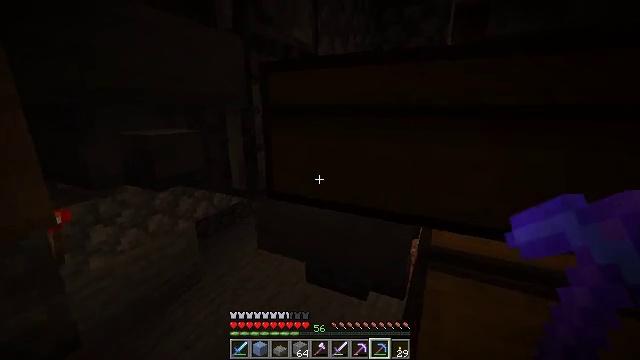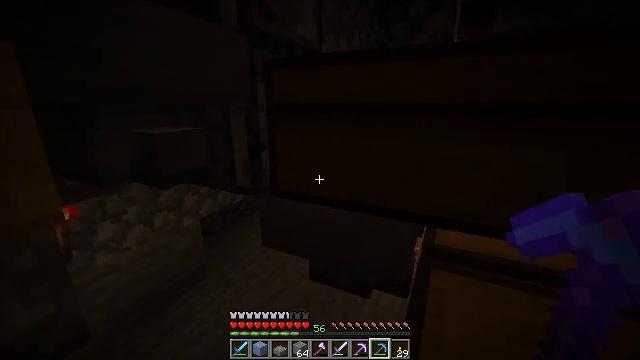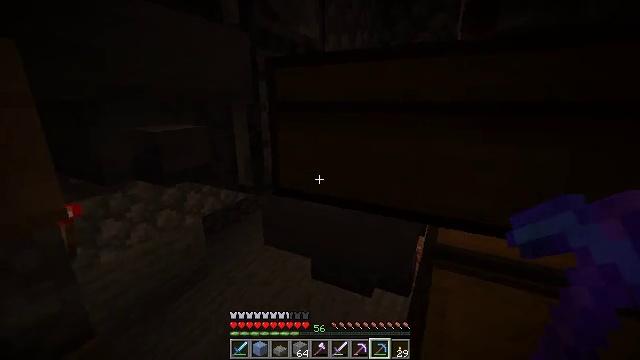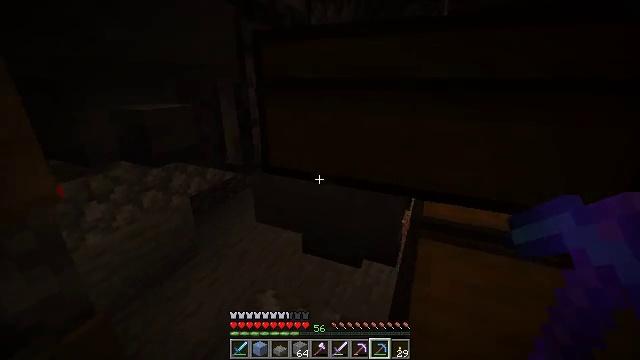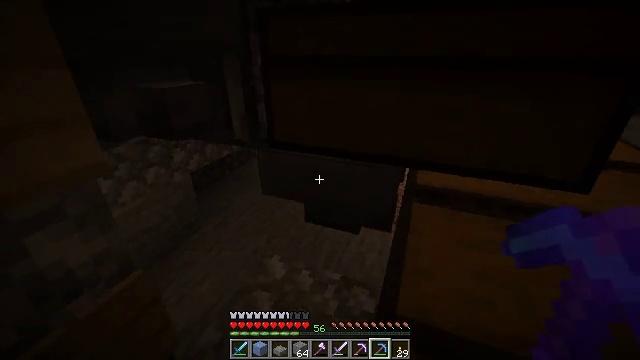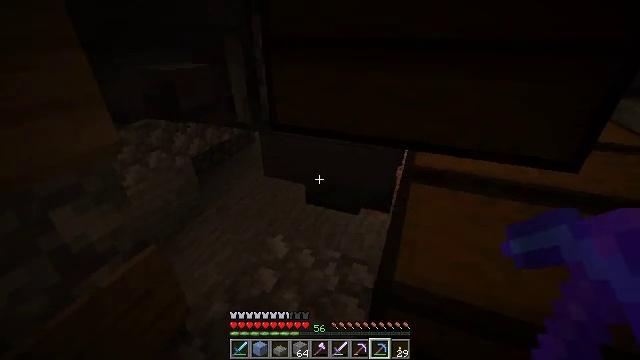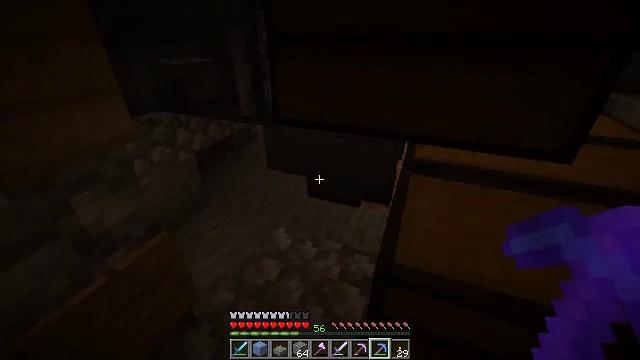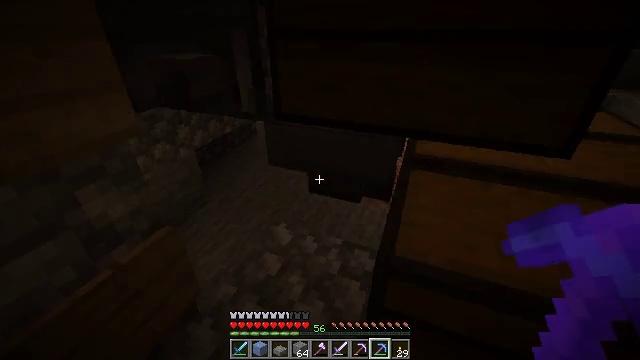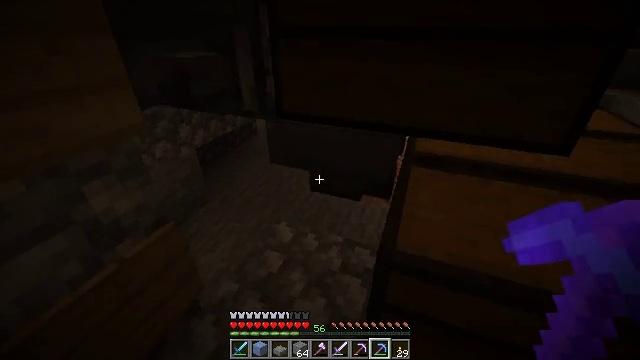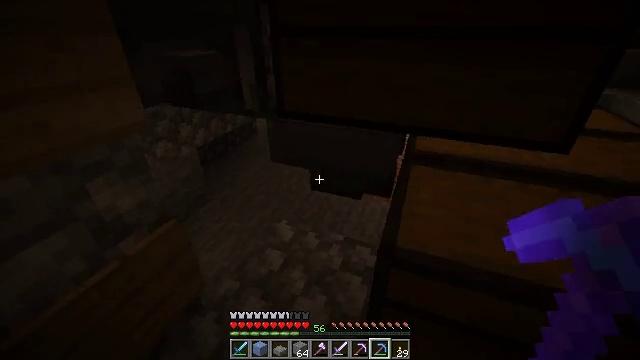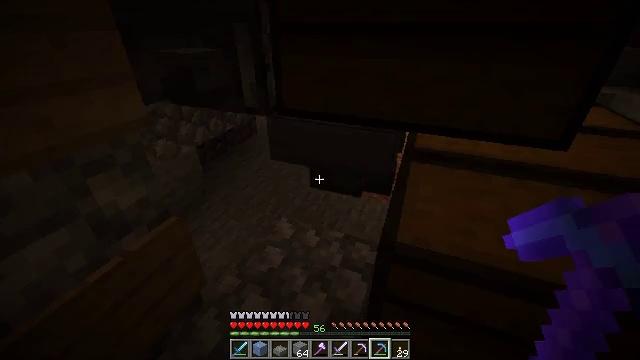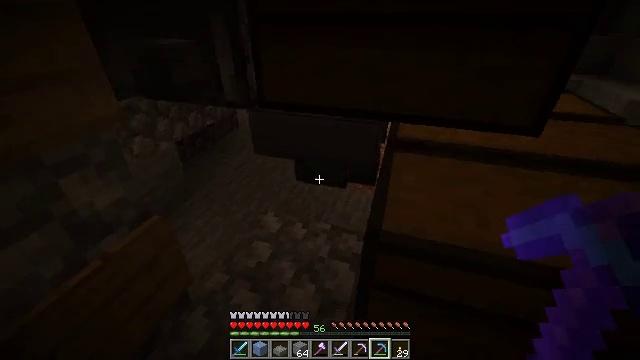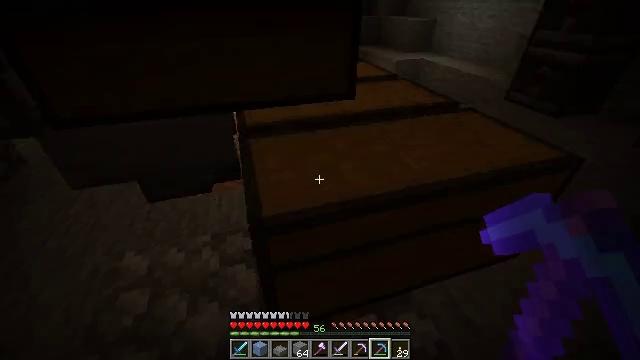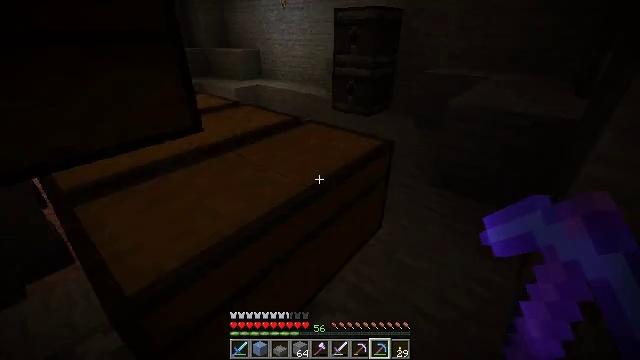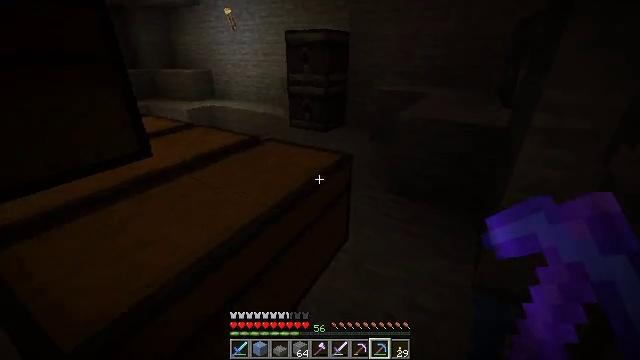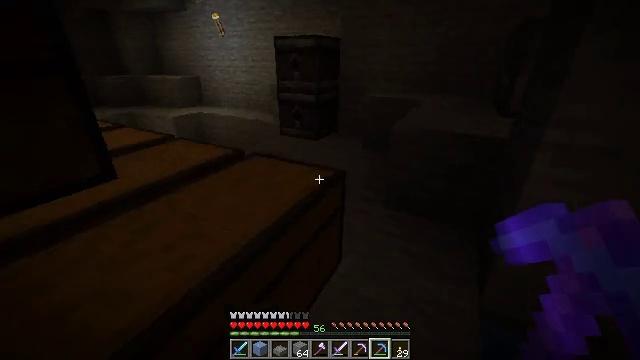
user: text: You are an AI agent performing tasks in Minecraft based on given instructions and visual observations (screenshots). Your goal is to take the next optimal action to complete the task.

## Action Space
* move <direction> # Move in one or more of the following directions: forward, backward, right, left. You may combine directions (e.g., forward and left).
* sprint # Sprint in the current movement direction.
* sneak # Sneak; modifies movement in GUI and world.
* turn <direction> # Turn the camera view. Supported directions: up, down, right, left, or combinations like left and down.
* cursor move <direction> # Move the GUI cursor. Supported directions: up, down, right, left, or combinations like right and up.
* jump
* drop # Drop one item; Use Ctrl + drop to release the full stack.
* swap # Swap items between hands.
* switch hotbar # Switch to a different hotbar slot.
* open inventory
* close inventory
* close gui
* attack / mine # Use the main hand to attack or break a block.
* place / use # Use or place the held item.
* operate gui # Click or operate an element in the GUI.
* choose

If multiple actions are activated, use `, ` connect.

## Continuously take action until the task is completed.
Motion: motion action
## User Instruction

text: Break the dropper block.
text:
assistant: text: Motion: no_op
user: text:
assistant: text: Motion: no_op
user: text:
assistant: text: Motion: move back and move left, turn right and down
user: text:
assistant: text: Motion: move back, turn right and down
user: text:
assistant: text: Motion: turn down
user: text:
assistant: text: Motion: no_op
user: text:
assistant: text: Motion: no_op
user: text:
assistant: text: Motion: no_op
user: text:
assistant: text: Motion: no_op
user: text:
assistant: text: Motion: no_op
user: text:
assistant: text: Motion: turn right and down
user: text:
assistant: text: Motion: turn right and down
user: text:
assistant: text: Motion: turn right and up
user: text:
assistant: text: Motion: move forward, turn right and up
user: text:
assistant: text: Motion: move forward, turn right and up
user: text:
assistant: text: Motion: move forward, turn right and up
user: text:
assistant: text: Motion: move forward, turn right and up
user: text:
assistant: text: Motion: move forward, turn right
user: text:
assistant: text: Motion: move forward, turn right
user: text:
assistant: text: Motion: move forward, turn right
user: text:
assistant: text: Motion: move forward, turn right
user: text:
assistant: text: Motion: move forward, turn right and down
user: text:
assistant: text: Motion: move forward, turn left and up
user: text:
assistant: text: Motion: move forward, jump
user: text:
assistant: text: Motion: move forward, turn right and down, jump
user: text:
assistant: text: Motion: move forward, turn right and down, jump
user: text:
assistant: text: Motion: move forward, turn right and down
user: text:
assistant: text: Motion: move forward
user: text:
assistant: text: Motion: move forward, turn right
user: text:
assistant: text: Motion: move forward, turn right and down